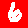
Digit: 6